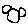
Label: circle